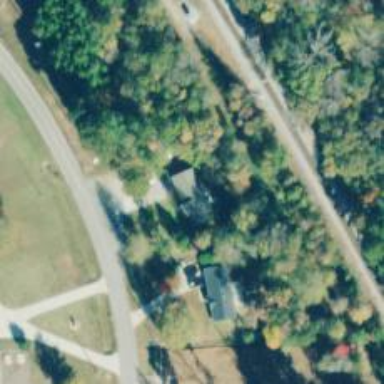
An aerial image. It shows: Simple and straightforward house.